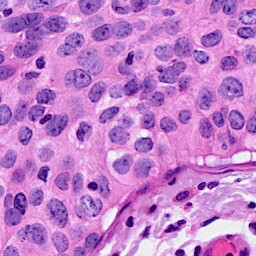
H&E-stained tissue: Breast